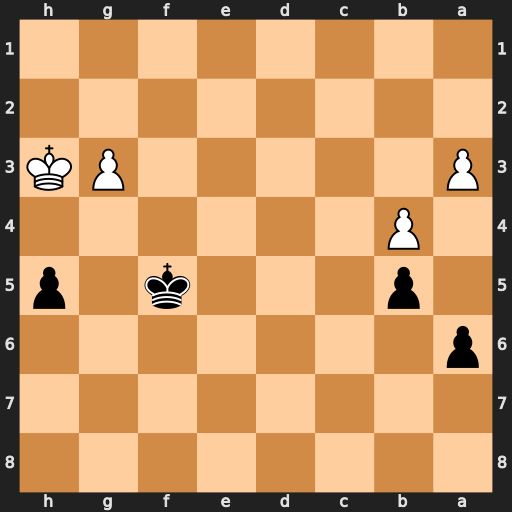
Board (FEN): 8/8/p7/1p3k1p/1P6/P5PK/8/8
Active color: b
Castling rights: -
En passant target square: -
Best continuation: Ke4 Kh4 Kf3